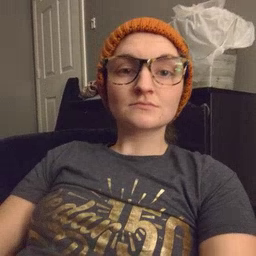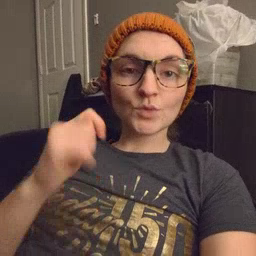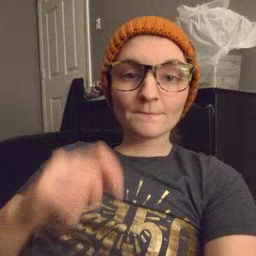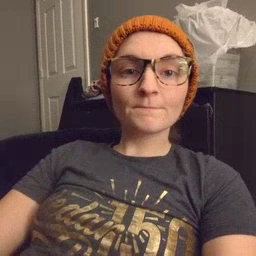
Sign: toy